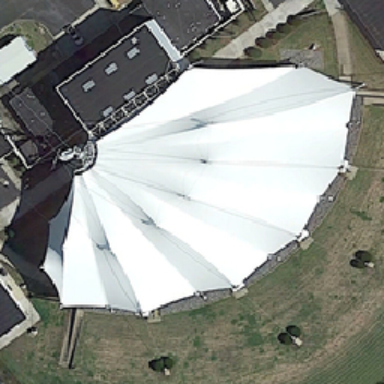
Next to a distinctive white convention center is a black building .